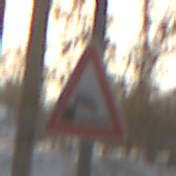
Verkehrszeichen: Ufer
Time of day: MorningAfternoon
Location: Roofed (Suburban)
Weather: PartlyCloudy
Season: Winter
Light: Natural